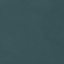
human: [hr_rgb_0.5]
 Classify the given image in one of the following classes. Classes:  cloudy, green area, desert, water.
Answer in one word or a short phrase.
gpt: water